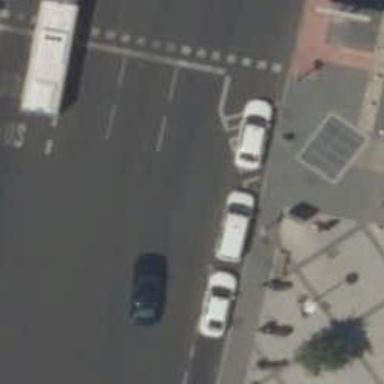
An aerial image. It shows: Taxi stand.